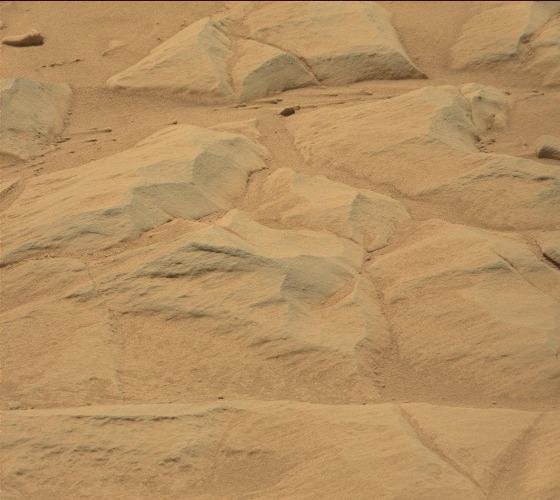
Terrain classes present: Bedrock, Gravel / Sand / Soil